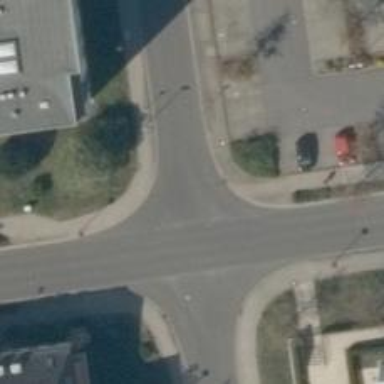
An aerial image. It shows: Road with "give way" sign.